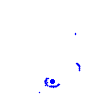
Particle: electron